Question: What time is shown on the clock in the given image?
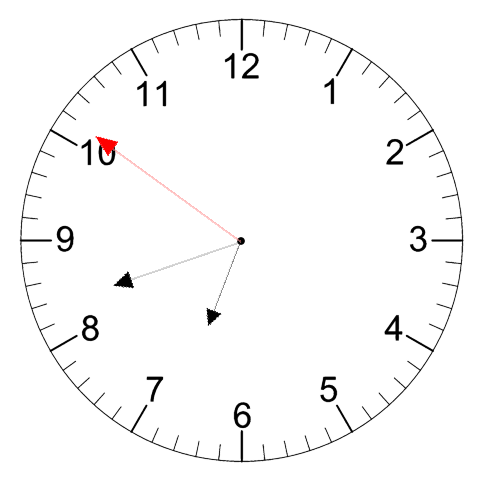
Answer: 06:41:51